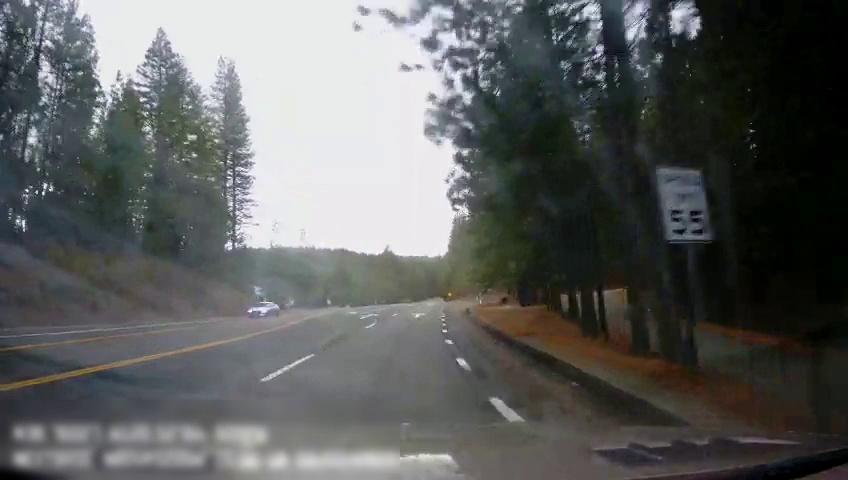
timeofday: Day
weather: Cloudy
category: Drivable Space
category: Drivable Space
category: Vehicles | Car
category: Lanes | Opposite Lane
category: Lanes | Opposite Lane
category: Lanes | Alternate Lane
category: Lanes | Current Lane
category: Lanes | Current Lane
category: Traffic | Signs